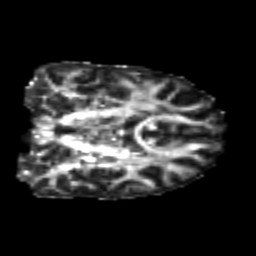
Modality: FA
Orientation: coronal
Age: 21
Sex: male
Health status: healthy
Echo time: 0.074 s